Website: lowes
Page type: receipt
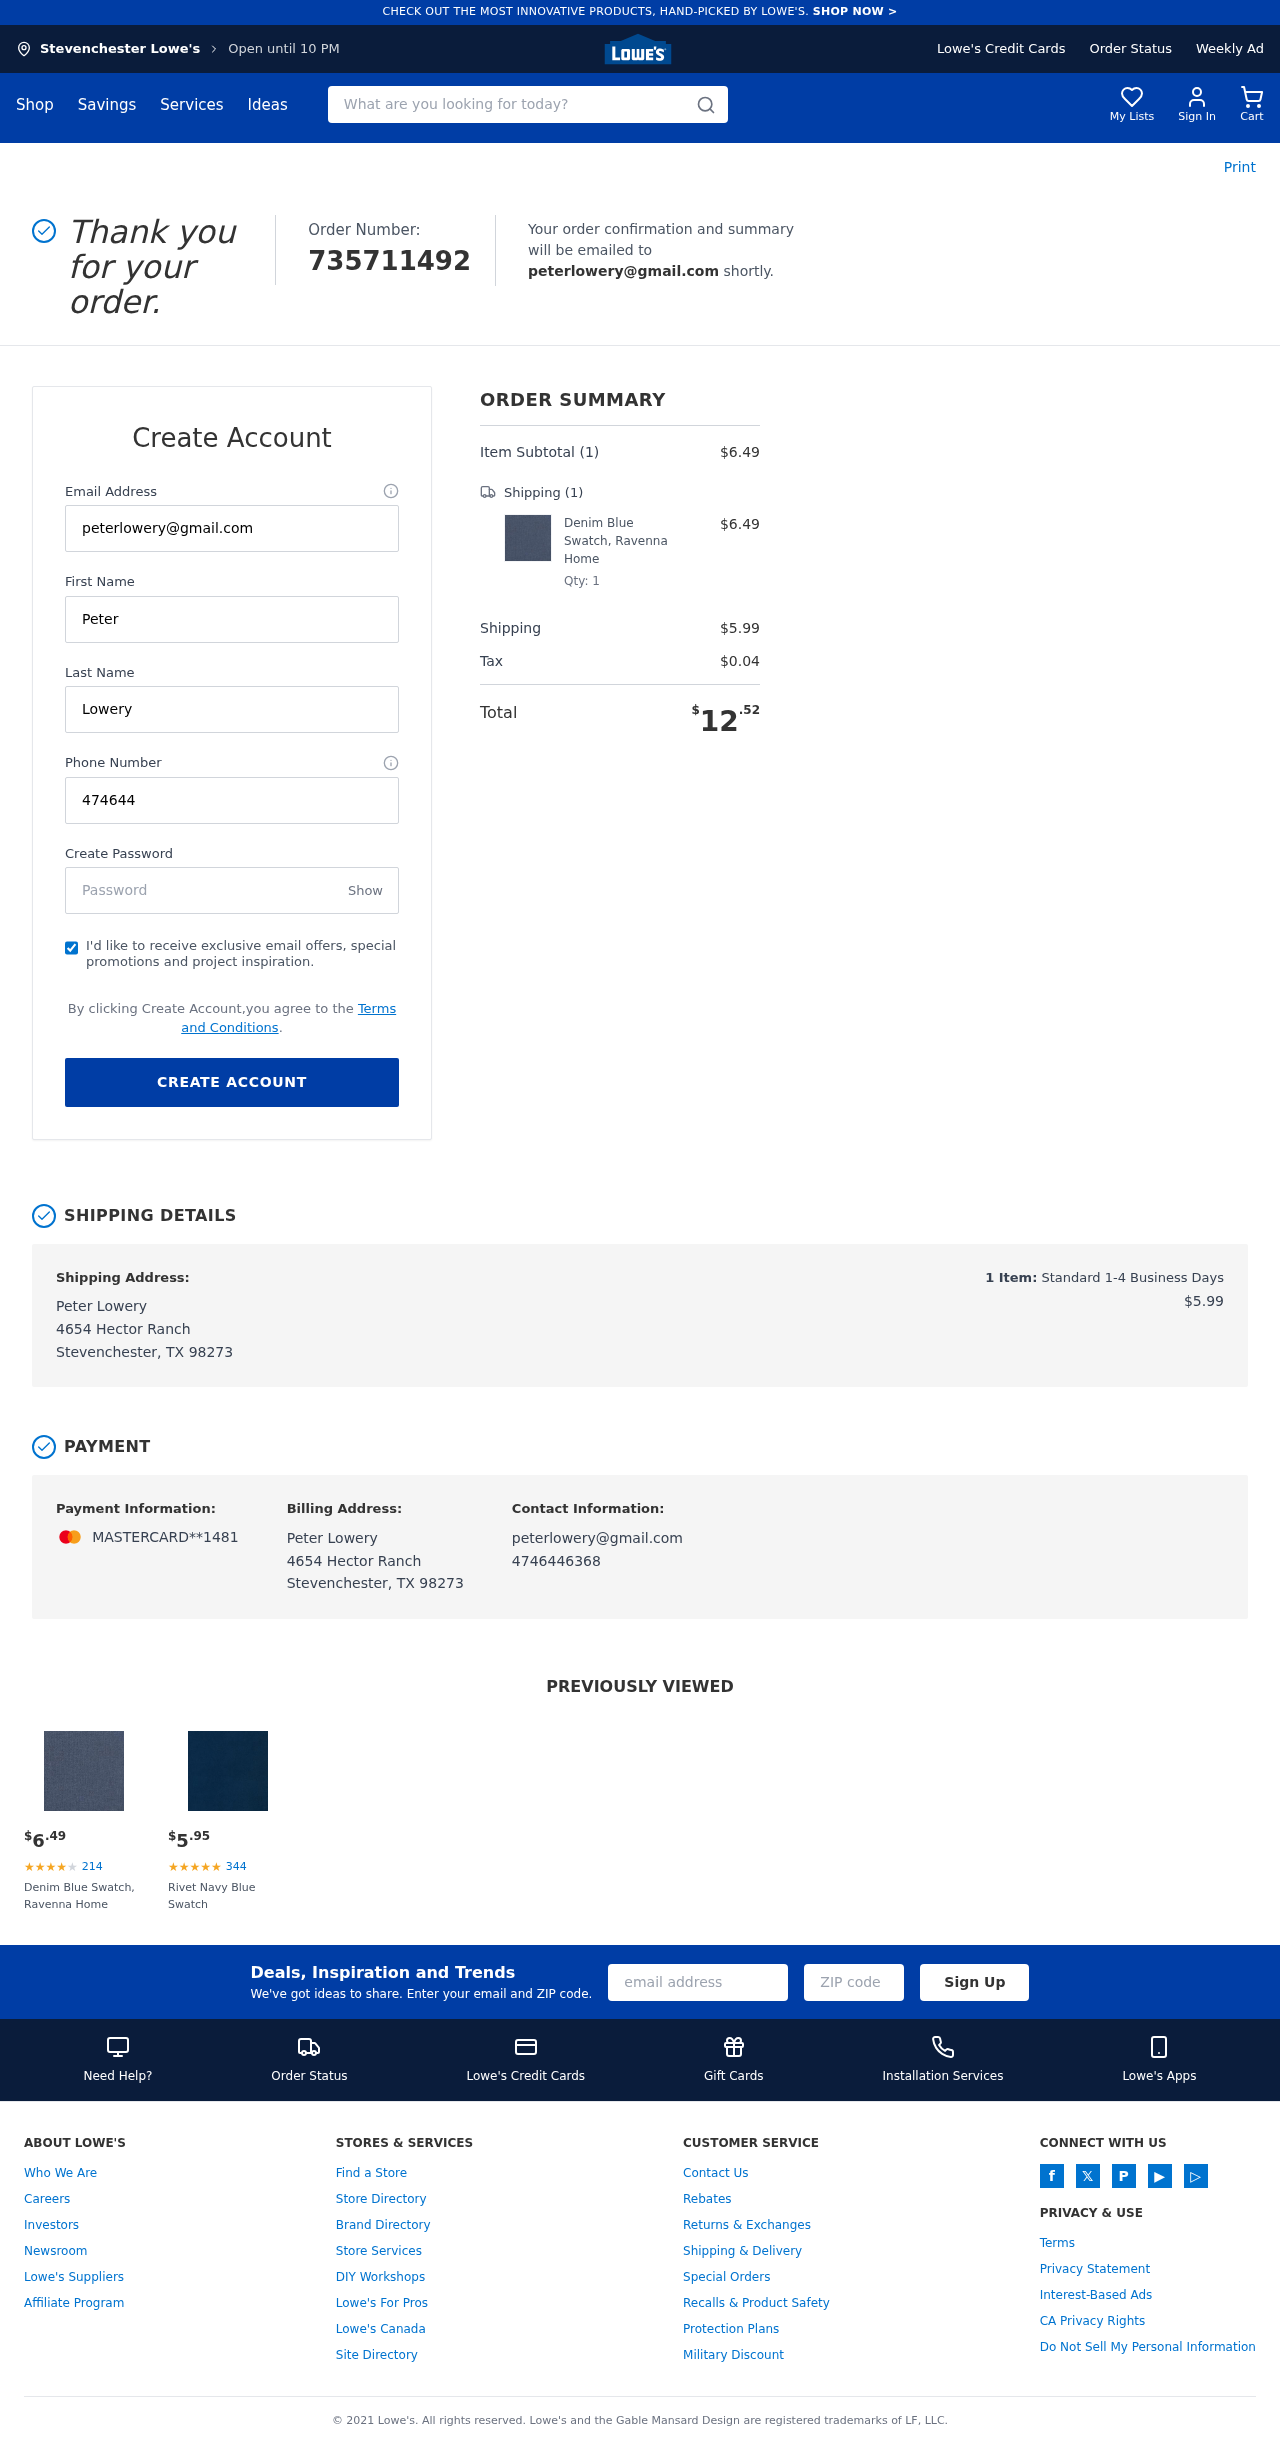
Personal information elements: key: PII_CARD_LAST4
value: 1481
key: PII_CARD_TYPE
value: MASTERCARD
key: PII_CITY
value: Stevenchester
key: PII_EMAIL
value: peterlowery@gmail.com
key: PII_FULLNAME
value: Peter Lowery
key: PII_PHONE
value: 4746446368
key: PII_STREET
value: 4654 Hector Ranch
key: PII_FIRSTNAME
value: Peter
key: PII_LASTNAME
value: Lowery
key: PII_CITY_STATE_ZIP
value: Stevenchester, TX 98273
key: PII_FULLNAME2
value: Peter Lowery
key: PII_FULLNAME3
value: Peter Lowery
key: PII_FIRSTNAME2
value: Peter
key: PII_FIRSTNAME3
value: Peter
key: PII_LASTNAME2
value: Lowery
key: PII_LASTNAME3
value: Lowery
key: PII_FIRSTNAME_DERIVED
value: Peter
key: PII_LASTNAME_DERIVED
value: Lowery
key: PII_FULLNAME_DERIVED
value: Peter Lowery
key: PII_NAME_FULL_DERIVED
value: Peter Lowery
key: PII_STREET2
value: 4654 Hector Ranch
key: PII_CITY_STATE_ZIP2
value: Stevenchester, TX 98273
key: PII_EMAIL2
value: peterlowery@gmail.com
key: PII_EMAIL3
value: peterlowery@gmail.com
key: PII_PHONE_LINE
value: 6368
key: PII_PHONE_SUFFIX
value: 6368
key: PII_PHONE2
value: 4746446368
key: PII_PHONE3
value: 4746446368
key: PII_PHONE_NUMERIC
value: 4746446368
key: PII_PHONE_LINE_NUMERIC
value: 6368
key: PII_PHONE_SUFFIX_NUMERIC
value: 6368
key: PII_PHONE2_NUMERIC
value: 4746446368
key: PII_PHONE3_NUMERIC
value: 4746446368
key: PII_PHONE_DIGITS
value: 4746446368
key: PII_PHONE_LAST4
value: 6368
Product elements: key: PRODUCT1_NAME
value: Denim Blue Swatch, Ravenna Home
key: PRODUCT1_PRICE
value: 6.49
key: PRODUCT1_QUANTITY
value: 1
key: PRODUCT2_NAME
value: Rivet Navy Blue Swatch
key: PRODUCT2_NUM_RATINGS
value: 344
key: PRODUCT2_PRICE
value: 5.95
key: PRODUCT1_PRICE2
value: $6.49
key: PRODUCT1_RATING2
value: ★
★
★
★
★
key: PRODUCT1_NUM_RATINGS2
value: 214
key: PRODUCT1_NAME2
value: Denim Blue Swatch, Ravenna Home
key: PRODUCT2_RATING
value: ★
★
★
★
★
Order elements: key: ORDER_ID
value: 735711492
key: ORDER_NUM_ITEMS
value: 1
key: ORDER_SUBTOTAL
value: $6.49
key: ORDER_NUM_ITEMS2
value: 1
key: ORDER_SHIPPING_COST
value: $5.99
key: ORDER_TAX
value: $0.04
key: ORDER_TOTAL
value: $12.52
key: ORDER_NUM_ITEMS3
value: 1
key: ORDER_SHIPPING_COST2
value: $5.99
Search elements: key: HEADER_SEARCH
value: What are you looking for today?